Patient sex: M
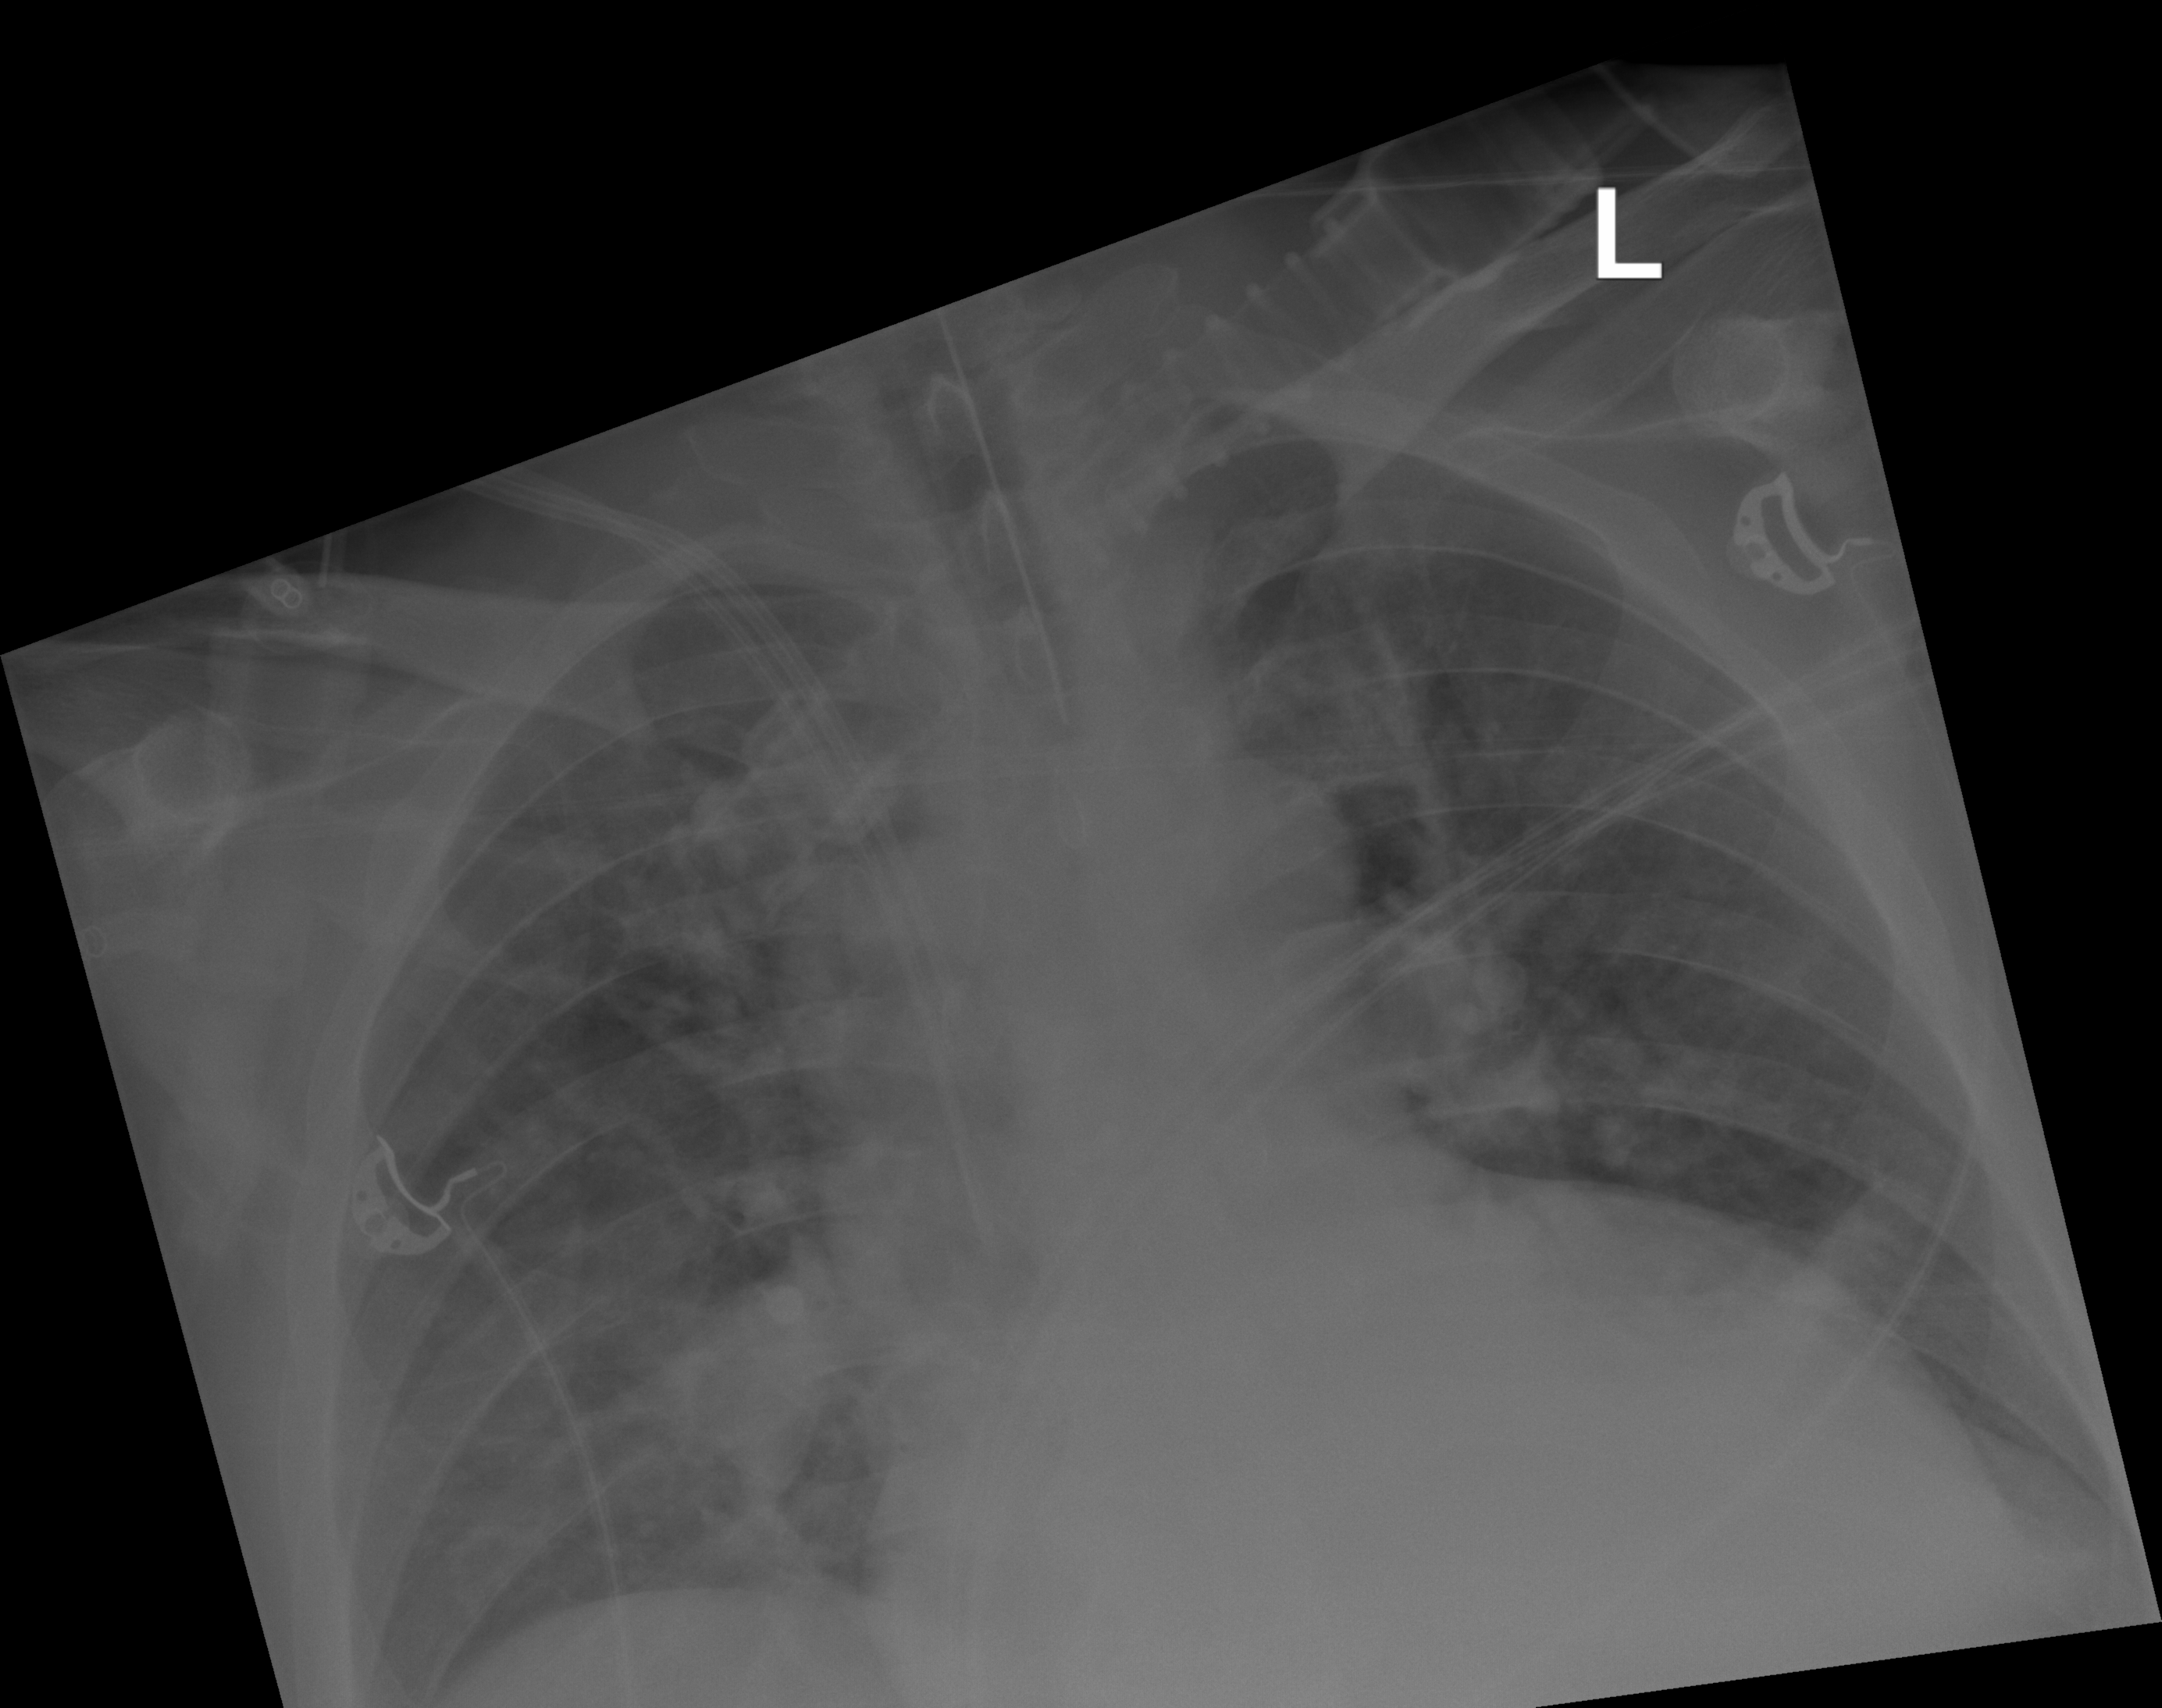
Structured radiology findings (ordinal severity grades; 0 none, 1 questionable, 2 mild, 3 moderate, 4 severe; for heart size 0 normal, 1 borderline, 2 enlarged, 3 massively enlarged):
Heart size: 2
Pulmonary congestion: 2
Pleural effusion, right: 0
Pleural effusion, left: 1
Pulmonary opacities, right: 2
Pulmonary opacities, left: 0
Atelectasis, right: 2
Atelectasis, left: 2